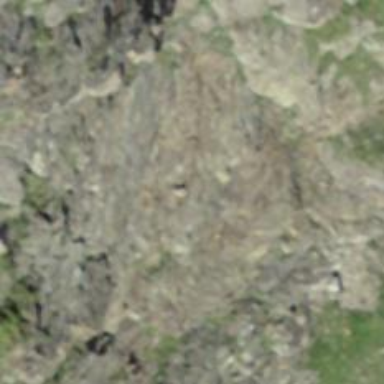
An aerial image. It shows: Natural ridge.